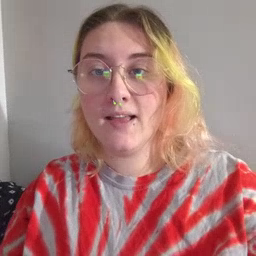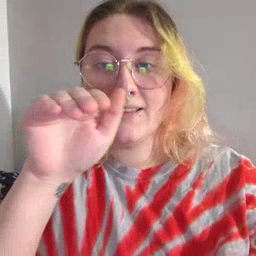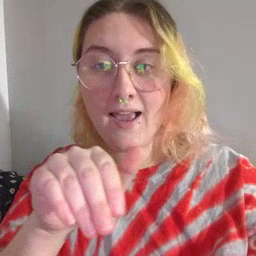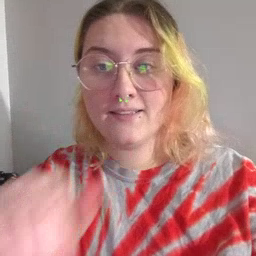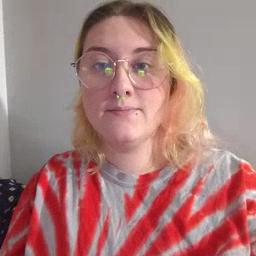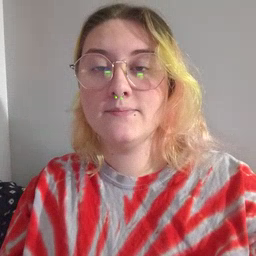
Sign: night